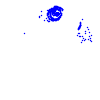
Particle: electron